Field crop: maize
Growth stage: 2
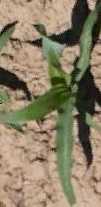
Species: maize